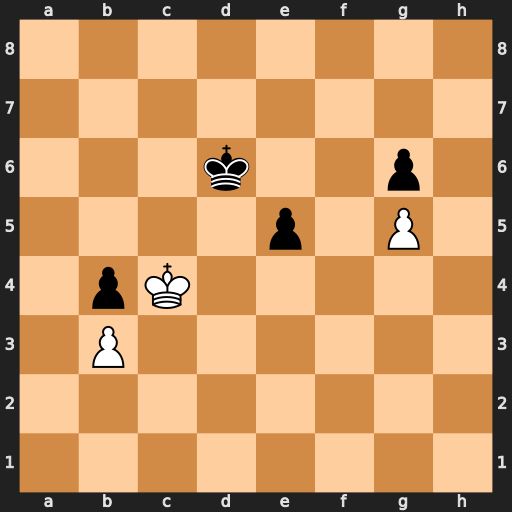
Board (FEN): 8/8/3k2p1/4p1P1/1pK5/1P6/8/8
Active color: w
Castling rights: -
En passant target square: -
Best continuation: Kxb4 Kd5 Kc3